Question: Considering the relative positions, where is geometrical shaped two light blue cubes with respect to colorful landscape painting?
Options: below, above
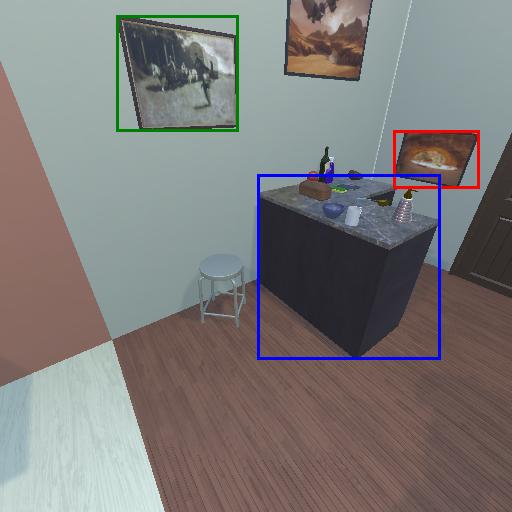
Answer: below